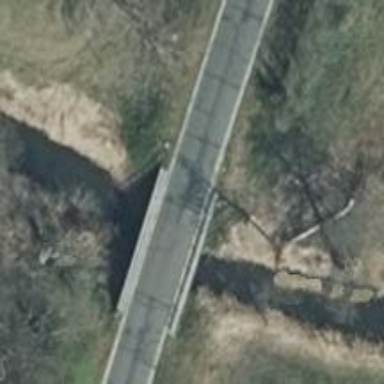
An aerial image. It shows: Tertiary road with asphalt surface that goes over bridge.